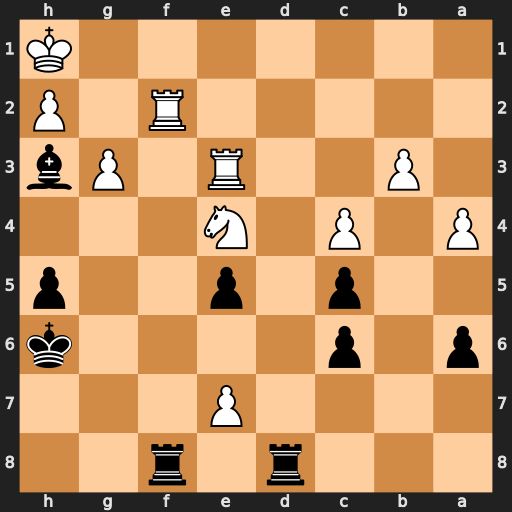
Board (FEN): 3r1r2/4P3/p1p4k/2p1p2p/P1P1N3/1P2R1Pb/5R1P/7K
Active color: b
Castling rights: -
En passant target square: -
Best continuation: Rd1+ Re1 Rxe1+ Rf1 Rexf1#